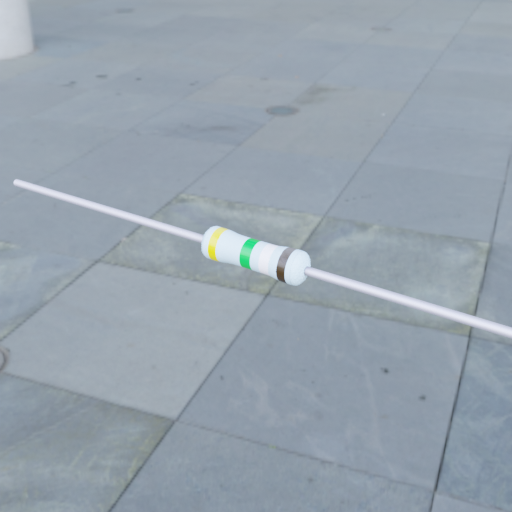
Resistor colour bands (in order): yellow, green, white, black